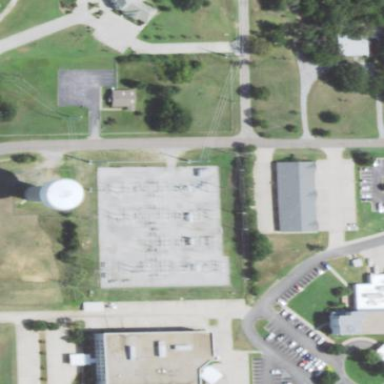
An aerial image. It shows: Power substation.